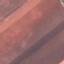
Label: AnnualCrop